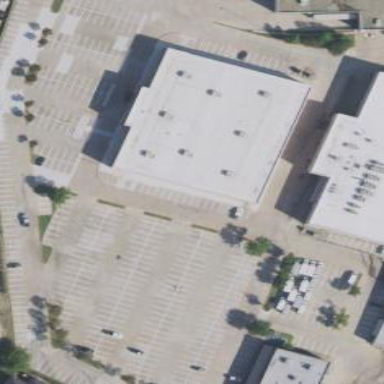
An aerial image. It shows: Retail building.